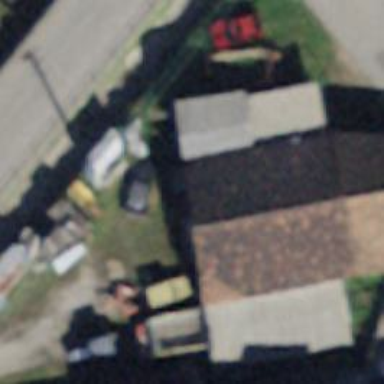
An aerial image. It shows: Detached building with gabled roof.